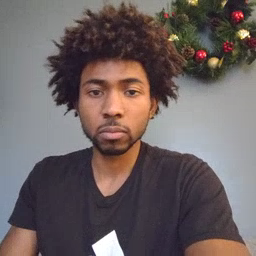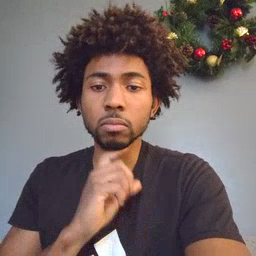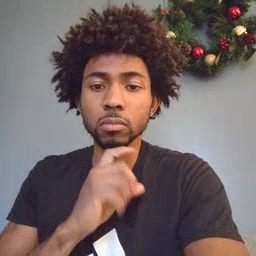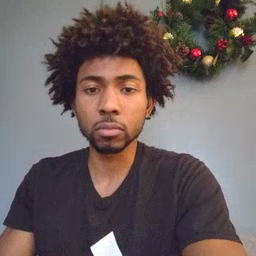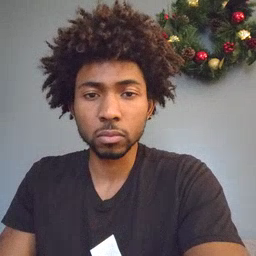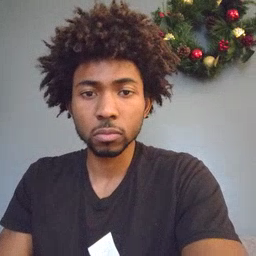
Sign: garbage